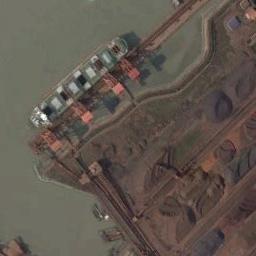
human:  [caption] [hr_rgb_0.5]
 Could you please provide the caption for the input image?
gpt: There is a ship in the green water on the shore .

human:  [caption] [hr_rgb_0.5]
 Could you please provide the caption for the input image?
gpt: A green bulk carrier docked by the dock with many powdery materials on the dock .

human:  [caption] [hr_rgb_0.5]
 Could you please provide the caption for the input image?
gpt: The cargo ship full of containers is docked at the dock and the water is green .

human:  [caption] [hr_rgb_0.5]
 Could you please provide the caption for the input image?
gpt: There are several buildings beside the ship .

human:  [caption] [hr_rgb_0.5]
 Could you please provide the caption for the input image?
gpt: The ship is at the harbor .